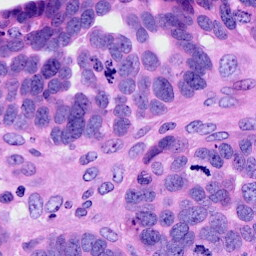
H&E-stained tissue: Ovarian